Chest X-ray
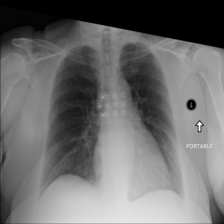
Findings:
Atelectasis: negative
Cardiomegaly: negative
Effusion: negative
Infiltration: negative
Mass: negative
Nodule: negative
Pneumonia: negative
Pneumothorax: negative
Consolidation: negative
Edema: negative
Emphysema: negative
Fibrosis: negative
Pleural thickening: negative
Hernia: negative